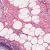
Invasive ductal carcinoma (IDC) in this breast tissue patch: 0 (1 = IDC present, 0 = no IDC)